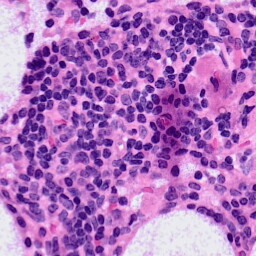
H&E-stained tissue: LymphNode